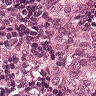
Metastatic tissue present: yes